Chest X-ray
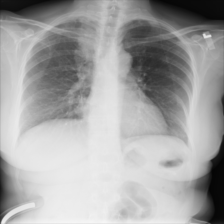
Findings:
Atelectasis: negative
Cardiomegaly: negative
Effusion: negative
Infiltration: negative
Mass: positive
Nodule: negative
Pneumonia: negative
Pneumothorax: negative
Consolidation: negative
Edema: negative
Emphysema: negative
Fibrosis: negative
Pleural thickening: positive
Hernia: negative